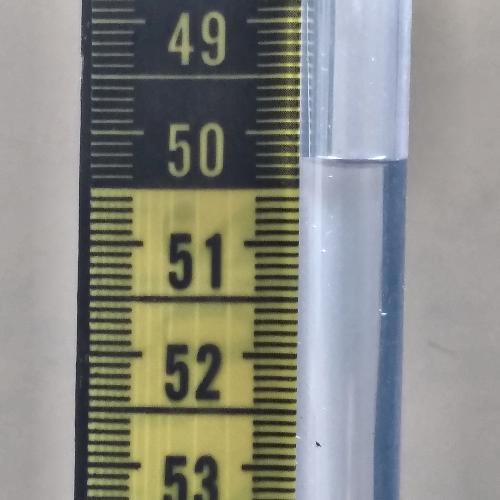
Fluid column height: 50.2 cm